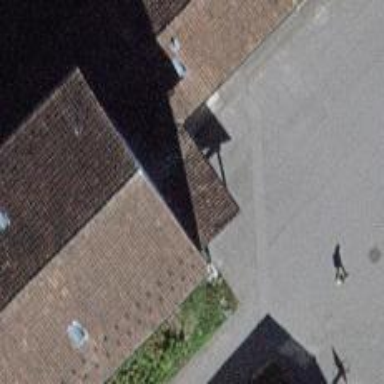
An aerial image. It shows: Bicycle parking area with wall loops for securing bikes.